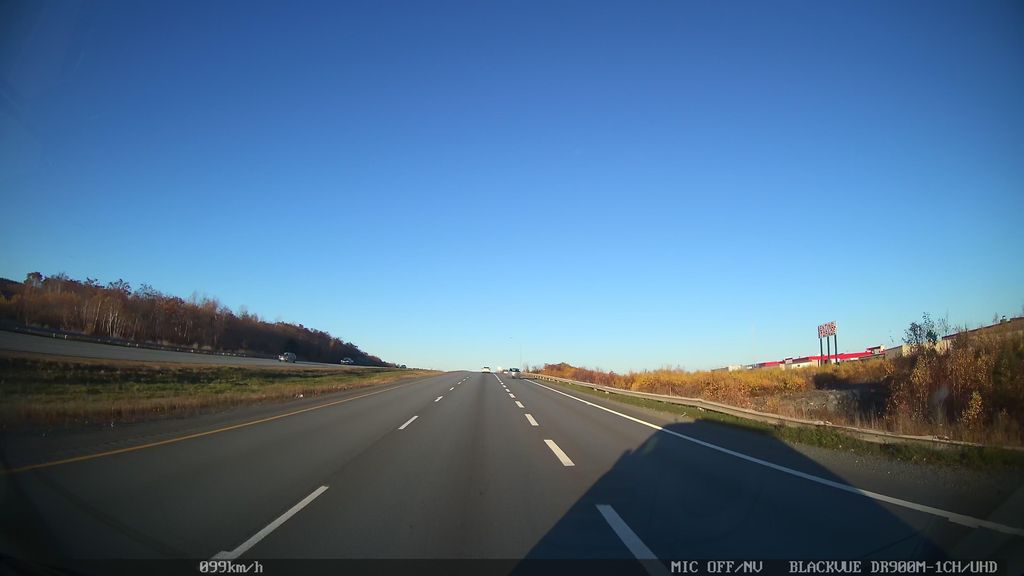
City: halifax